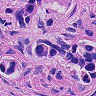
Metastatic tissue present: yes